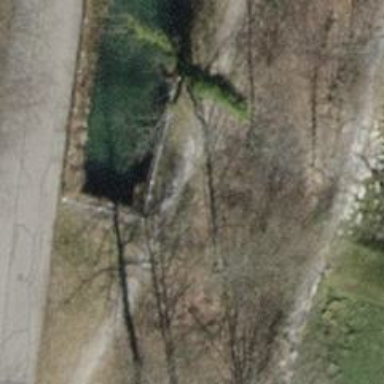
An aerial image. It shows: Canal tunnel passing beneath the waterway.